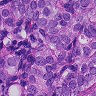
Metastatic tissue present: yes